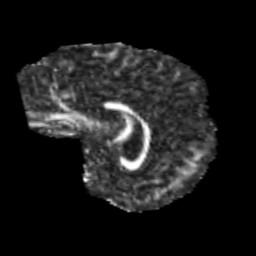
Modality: FA
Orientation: sagittal
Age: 10
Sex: male
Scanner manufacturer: siemens
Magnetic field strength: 3 T
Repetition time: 3.8 s
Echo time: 0.07 s